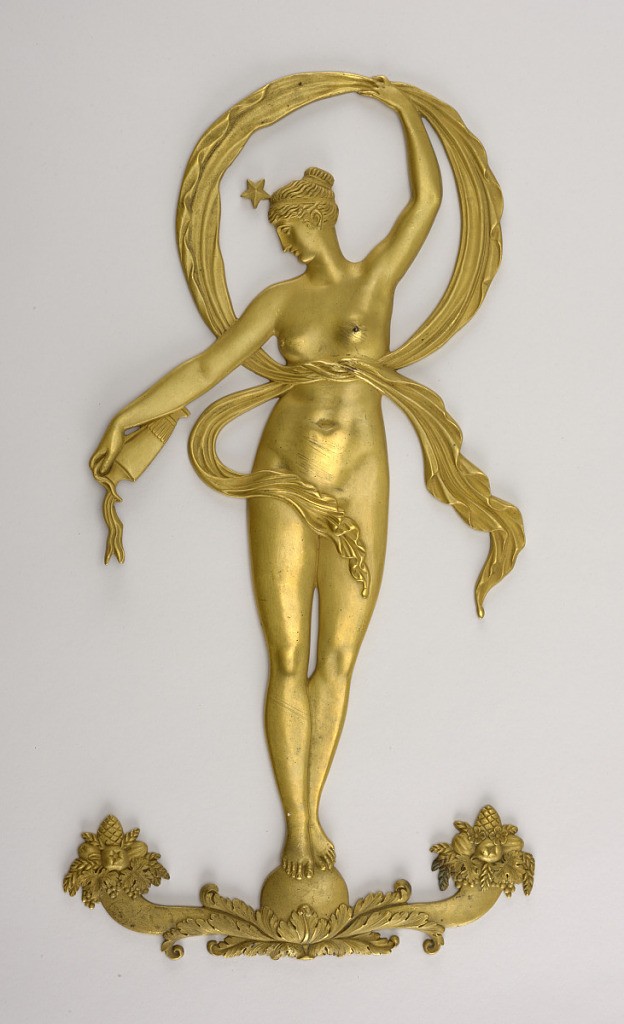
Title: Mount
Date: ca 1805
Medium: Stamped, cast and chased gilt bronze
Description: Nude goddess, possibly Hebe, pouring wine from a ewer, encircled by a  billowing scarf with flowing ends, standing on an orb between cornucopiae.